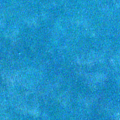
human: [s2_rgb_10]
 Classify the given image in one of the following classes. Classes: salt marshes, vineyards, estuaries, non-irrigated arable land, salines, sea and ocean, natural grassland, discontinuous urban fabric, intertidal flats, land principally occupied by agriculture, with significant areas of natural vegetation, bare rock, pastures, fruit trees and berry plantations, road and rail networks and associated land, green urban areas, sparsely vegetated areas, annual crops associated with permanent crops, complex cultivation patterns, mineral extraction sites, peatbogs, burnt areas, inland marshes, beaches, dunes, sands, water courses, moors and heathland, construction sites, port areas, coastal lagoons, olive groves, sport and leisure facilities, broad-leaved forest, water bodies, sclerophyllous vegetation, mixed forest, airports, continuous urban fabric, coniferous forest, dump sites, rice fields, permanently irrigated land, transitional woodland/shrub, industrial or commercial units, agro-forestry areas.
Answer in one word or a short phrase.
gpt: sea and ocean